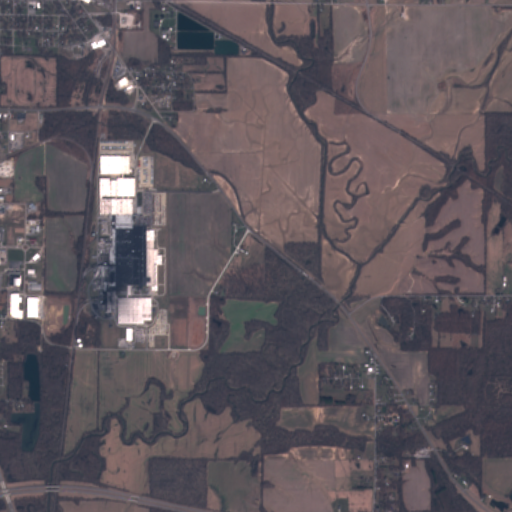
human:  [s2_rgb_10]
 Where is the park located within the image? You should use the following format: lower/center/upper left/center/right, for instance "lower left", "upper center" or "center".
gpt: The park is located in the upper left of the image.
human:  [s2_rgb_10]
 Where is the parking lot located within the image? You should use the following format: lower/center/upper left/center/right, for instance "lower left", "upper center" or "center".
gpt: The parking lot is located in the left of the image.
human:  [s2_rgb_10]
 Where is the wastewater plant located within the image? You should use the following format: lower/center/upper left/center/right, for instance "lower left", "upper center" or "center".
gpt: The wastewater plant is located in the upper left of the image.
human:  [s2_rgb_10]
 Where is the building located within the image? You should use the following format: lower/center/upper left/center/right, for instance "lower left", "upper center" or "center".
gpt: The building is located in the left of the image.
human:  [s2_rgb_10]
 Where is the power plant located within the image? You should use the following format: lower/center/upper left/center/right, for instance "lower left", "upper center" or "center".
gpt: There is no power plant in the image.